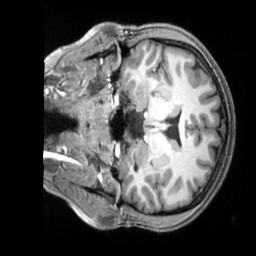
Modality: T1w
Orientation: coronal
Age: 36
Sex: female
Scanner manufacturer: siemens
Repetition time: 2.3 s
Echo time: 0.00229 s